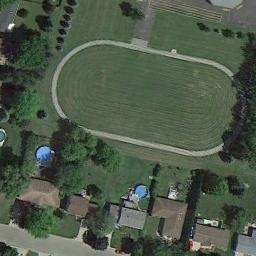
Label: ground_track_field